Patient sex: F
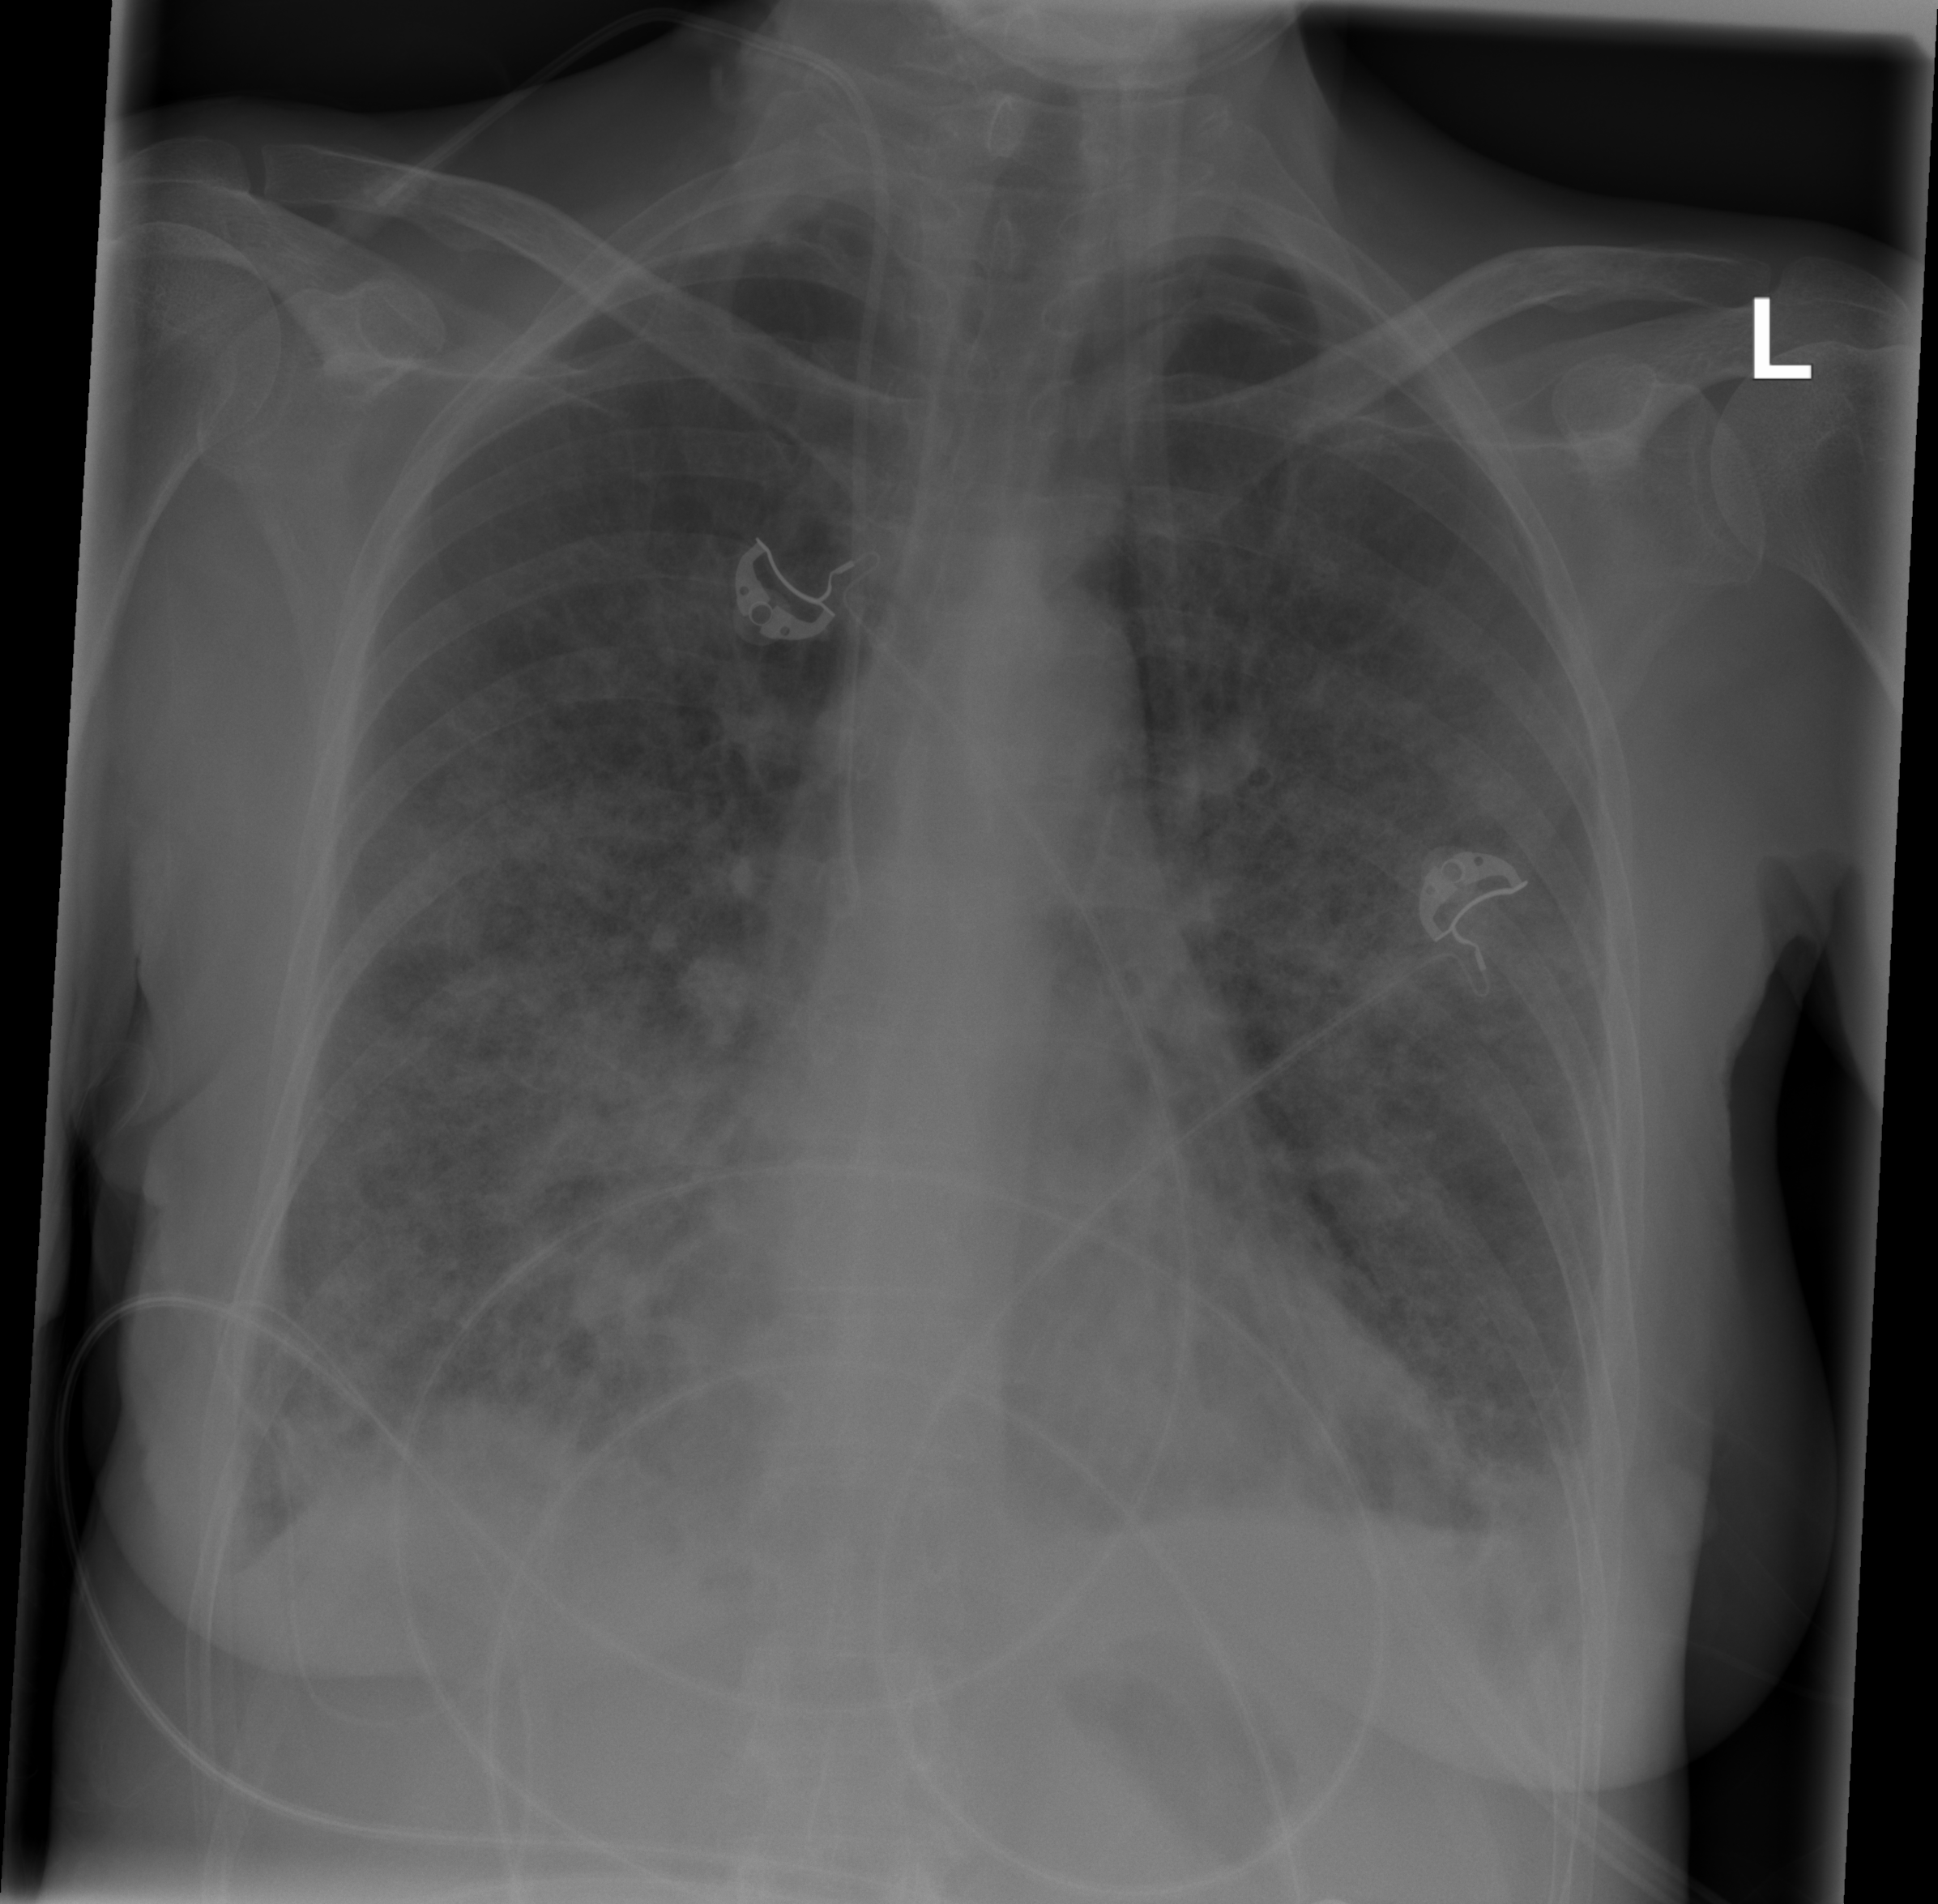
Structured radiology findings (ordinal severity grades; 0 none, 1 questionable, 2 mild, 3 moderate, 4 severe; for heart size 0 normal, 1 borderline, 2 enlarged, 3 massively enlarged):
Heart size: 0
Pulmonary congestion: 0
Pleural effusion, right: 2
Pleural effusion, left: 2
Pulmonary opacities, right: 3
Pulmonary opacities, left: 3
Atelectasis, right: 2
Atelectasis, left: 2